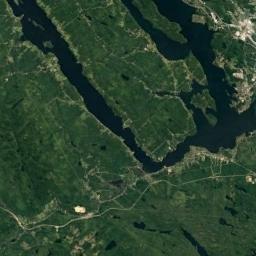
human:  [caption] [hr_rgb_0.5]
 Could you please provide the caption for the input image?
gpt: There are several large green fields by the blue river  , and there are tortuous roads in the green field for several days .

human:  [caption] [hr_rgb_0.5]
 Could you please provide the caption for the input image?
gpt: Some waters of different sizes are surrounded by wetlands .

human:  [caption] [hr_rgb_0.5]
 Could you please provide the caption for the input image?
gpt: The wetland consists of bare land, Green plants and water .

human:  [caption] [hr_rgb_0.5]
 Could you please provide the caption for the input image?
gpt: There are several scattered trees in the middle of this wetland .

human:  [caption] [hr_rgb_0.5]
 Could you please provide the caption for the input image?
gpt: There are green meadows and rivers on the wetland .